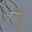
Label: 7